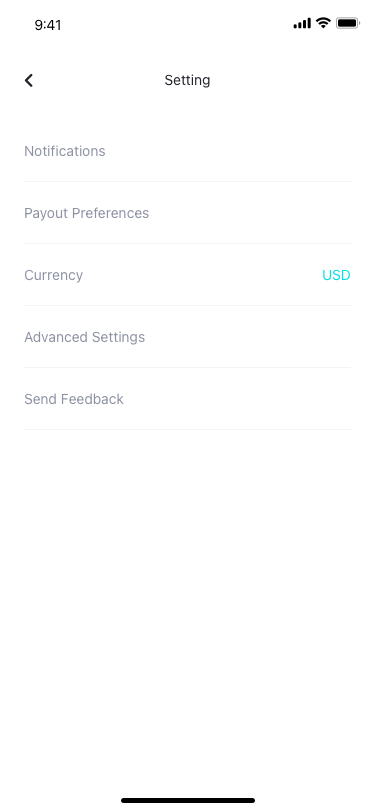
Text in this UI design:
9:41

Setting

Currency
USD

Payout Preferences

Notifications

Send Feedback

Advanced Settings